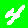
Digit: 4